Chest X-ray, PA view. Patient: 64 years old, sex M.
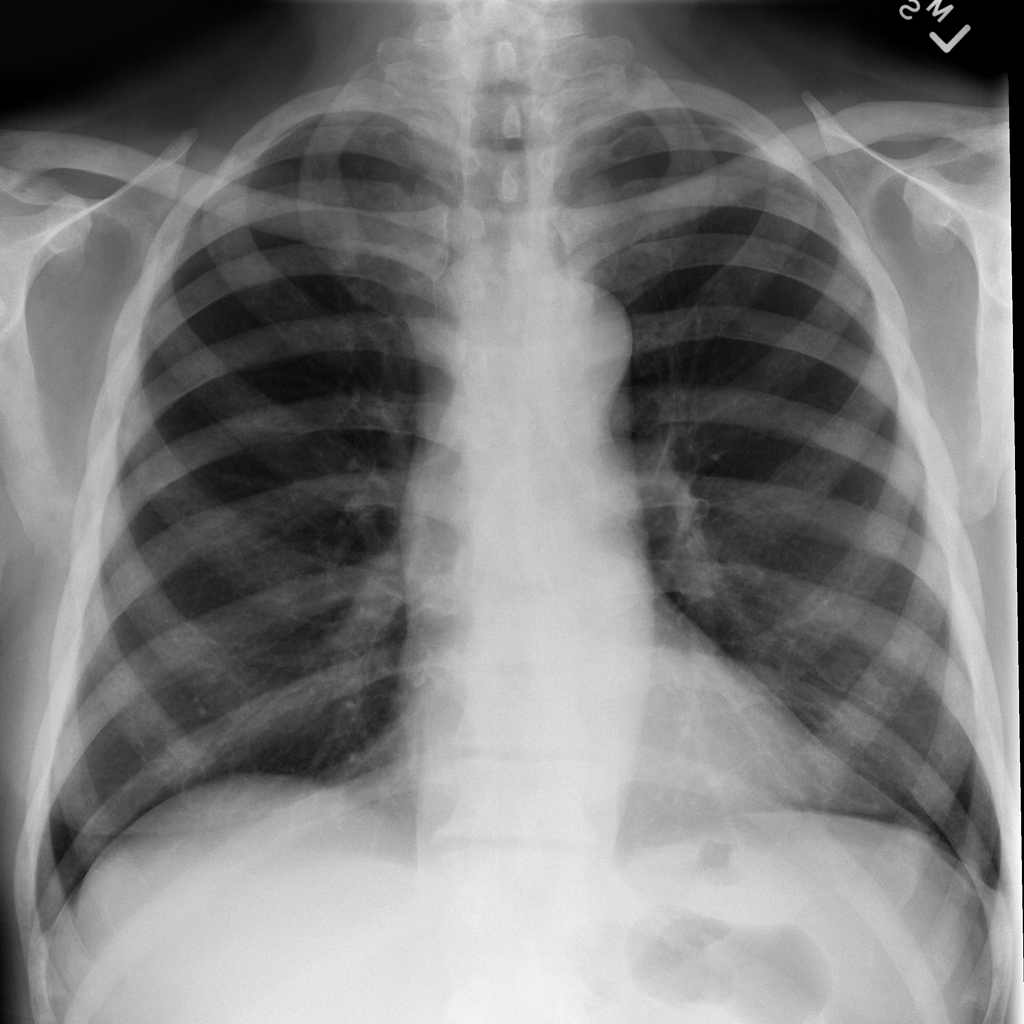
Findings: No Finding